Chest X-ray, PA view. Patient: 62 years old, sex F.
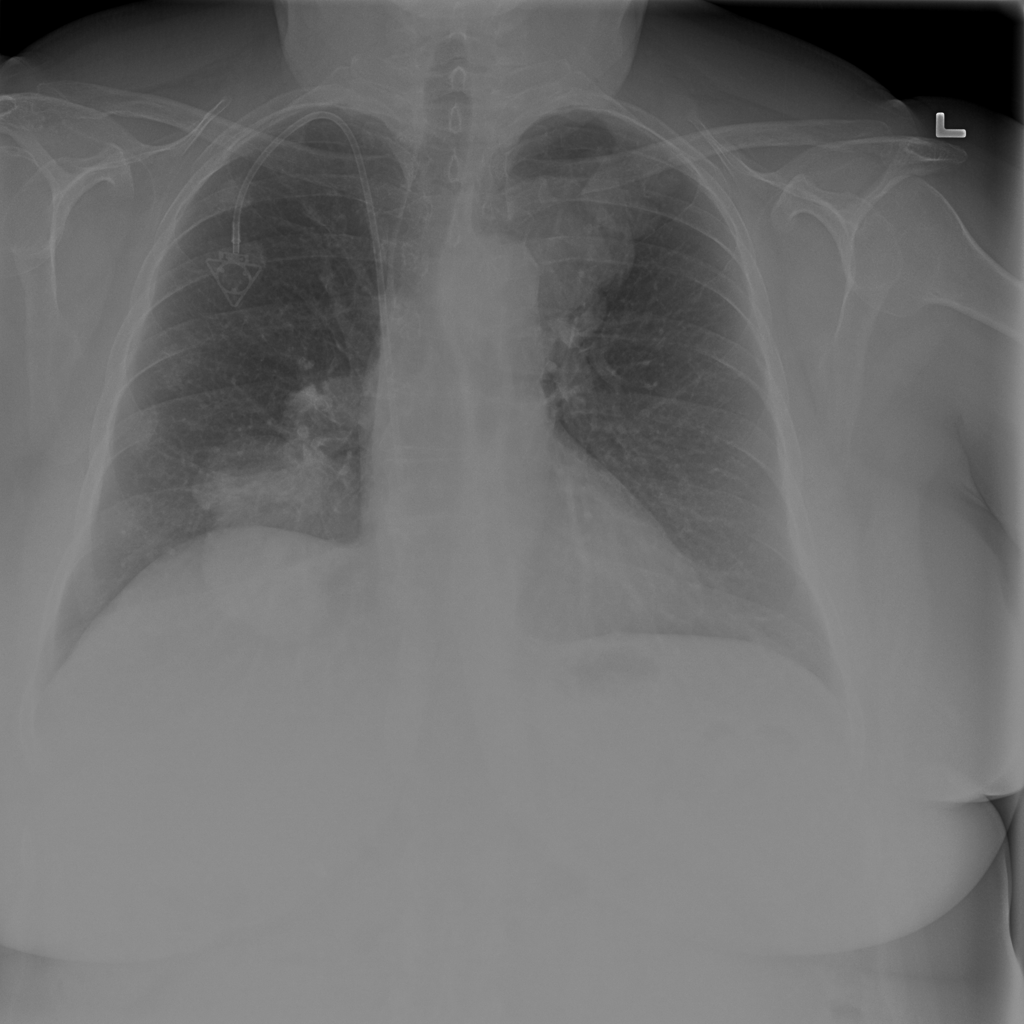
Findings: Mass